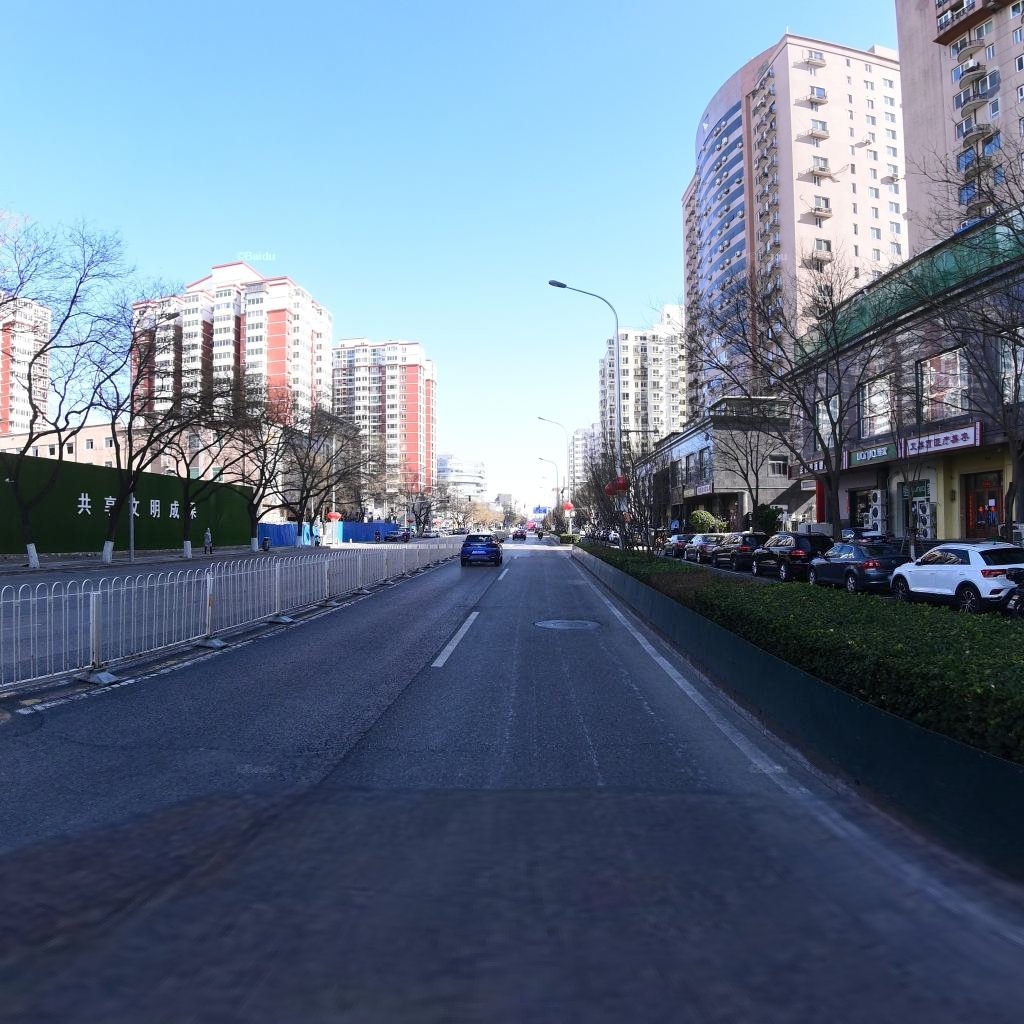
Region: Xicheng
Road damage annotations: longitudinal crack, manhole cover, transverse crack